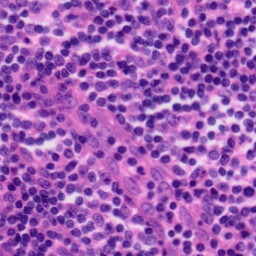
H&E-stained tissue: Tonsil